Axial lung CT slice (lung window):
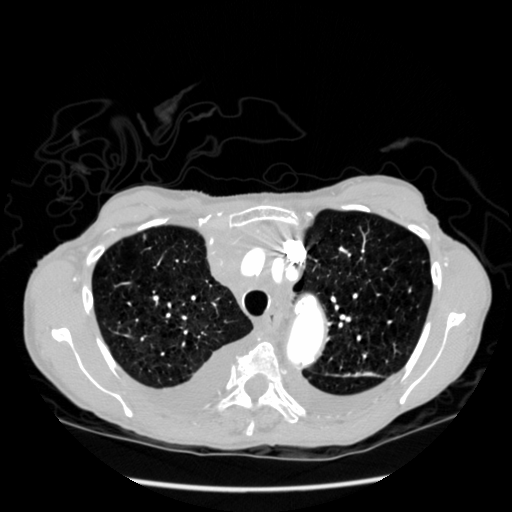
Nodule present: no